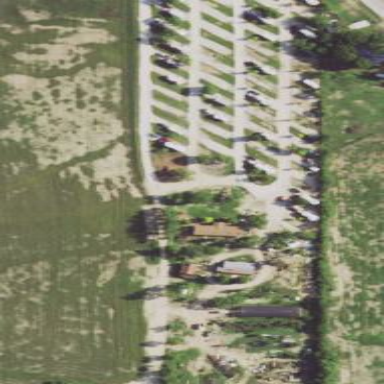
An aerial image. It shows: Caravan site for tourism.